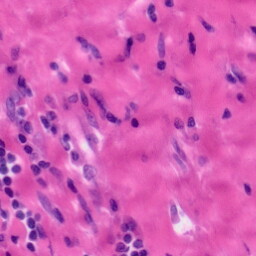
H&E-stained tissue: Tonsil